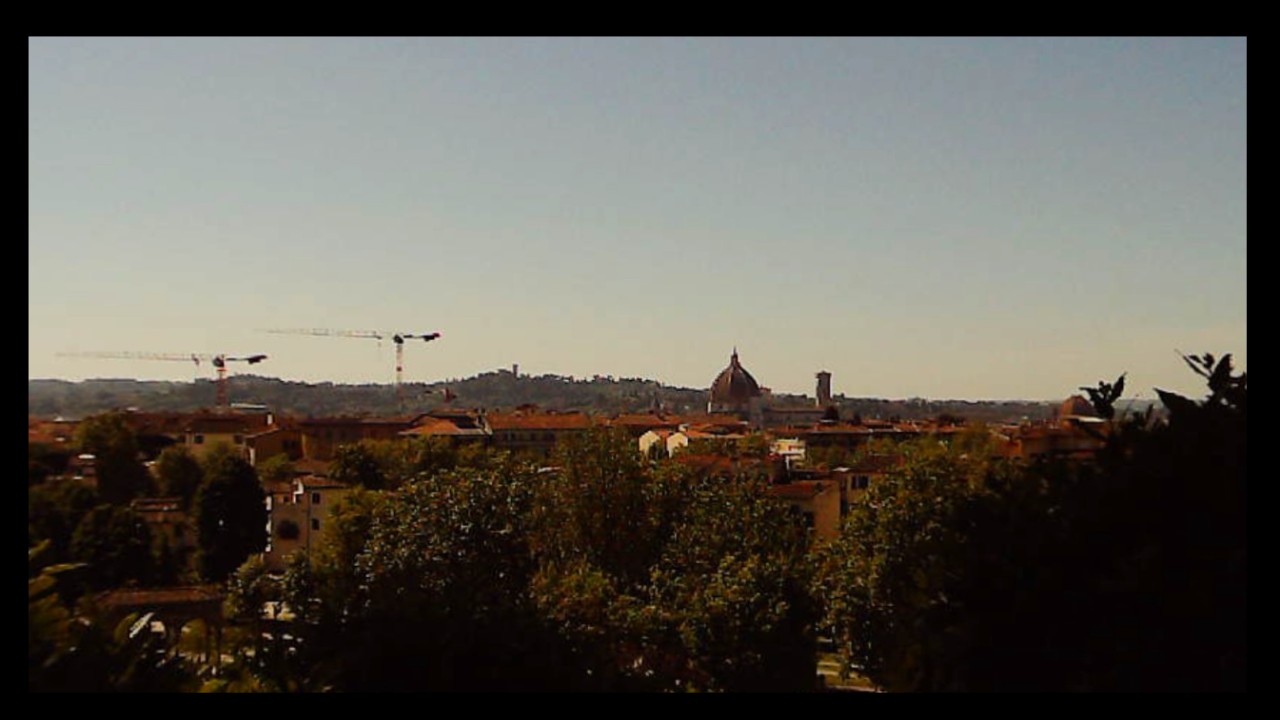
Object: Betafpv air75